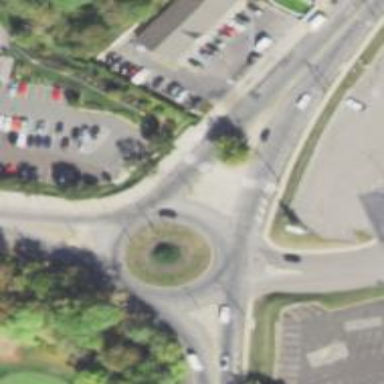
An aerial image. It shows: Uncontrolled zebra crossing on the road.